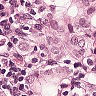
Metastatic tissue present: yes